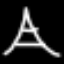
Label: The Eiffel Tower